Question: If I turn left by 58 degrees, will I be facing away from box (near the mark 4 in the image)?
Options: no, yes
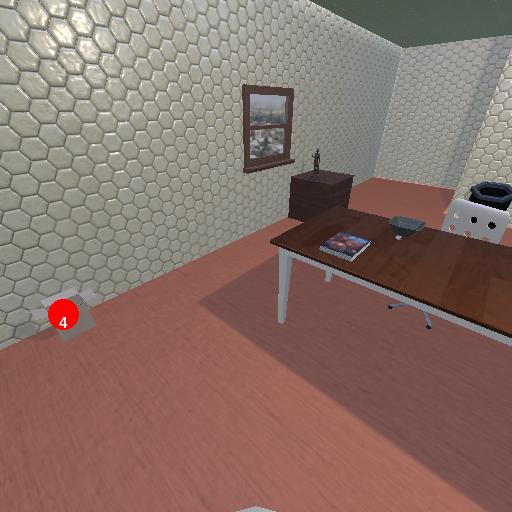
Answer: no